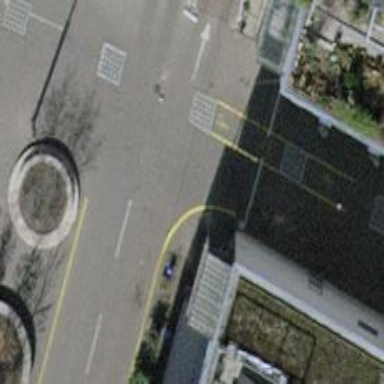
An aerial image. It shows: Lift gate barrier.